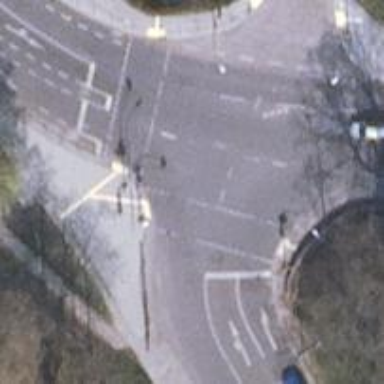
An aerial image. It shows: Road with traffic signals for signaling.